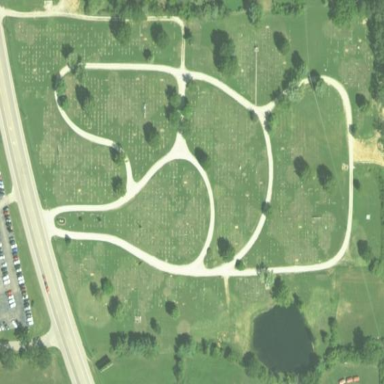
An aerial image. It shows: Cemetery.